Question: My program creates a .csv file with a persons name and an integer next to them.
Occasionally there are two entries of the same name in the file, but with a different time. I only want one instance of each person.
I would like to take the mean of the two numbers to produce just one row for the name, where the number will be the average of the two existing.

So here Alex Pitt has two numbers. How can I take the mean of 105 and 71 (in this case) to produce a row that just includes Alex Pitt, 88?
Here is how I am creating my CSV file if reference is required.
'''
public void CreateCsvFile()
{
PaceCalculator ListGather = new PaceCalculator();
List<string> NList = ListGather.NameGain();
List<int> PList = ListGather.PaceGain();
List<string> nAndPList = NList.Zip(PList, (a, b) => a + ", " + b).ToList();
string filepath = @"F:\A2 Computing\C# Programming Project\ScheduleFile.csv";
using (var file = File.CreateText(filepath))
{
foreach (var arr in nAndPList)
{
if (arr == null || arr.Length == 0) continue;
file.Write(arr[0]);
for (int i = 1; i < arr.Length; i++)
{
file.Write(arr[i]);
}
file.WriteLine();
}
}
}
'''
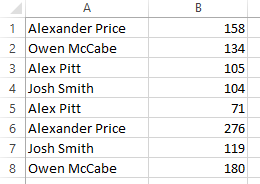
Answer: To start with, you can write your current 'CreateCsvFile' much more simply like this:
'''
public void CreateCsvFile()
{
var filepath = @"F:\A2 Computing\C# Programming Project\ScheduleFile.csv";
var ListGather = new PaceCalculator();
var records =
ListGather.NameGain()
.Zip(ListGather.PaceGain(),
(a, b) => String.Format("{0},{1}", a, b));
File.WriteAllLines(filepath, records);
}
'''
Now, it can easily be changed to work out the average pace if you have duplicate names, like this:
'''
public void CreateCsvFile()
{
var filepath = @"F:\A2 Computing\C# Programming Project\ScheduleFile.csv";
var ListGather = new PaceCalculator();
var records =
from record in ListGather.NameGain()
.Zip(ListGather.PaceGain(),
(a, b) => new { Name = a, Pace = b })
group record.Pace by record.Name into grs
select String.Format("{0},{1}", grs.Key, grs.Average());
File.WriteAllLines(filepath, records);
}
'''